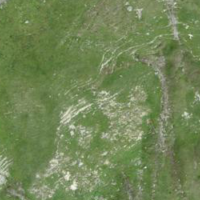
EUNIS habitat code: 26
Species observed at this site:
Vanessa atalanta